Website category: university
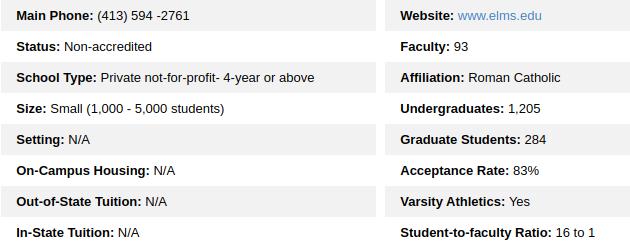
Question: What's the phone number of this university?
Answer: (413) 594 -2761

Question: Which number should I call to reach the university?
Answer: (413) 594 -2761

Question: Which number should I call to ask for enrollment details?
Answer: (413) 594 -2761

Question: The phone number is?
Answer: (413) 594 -2761

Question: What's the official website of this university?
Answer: www.elms.edu

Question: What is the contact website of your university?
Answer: www.elms.edu

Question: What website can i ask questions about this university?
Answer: www.elms.edu

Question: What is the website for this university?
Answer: www.elms.edu

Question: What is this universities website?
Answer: www.elms.edu

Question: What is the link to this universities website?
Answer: www.elms.edu

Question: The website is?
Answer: www.elms.edu

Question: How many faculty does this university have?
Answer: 93

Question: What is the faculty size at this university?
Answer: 93

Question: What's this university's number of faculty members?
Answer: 93

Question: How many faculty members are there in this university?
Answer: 93

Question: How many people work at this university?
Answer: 93

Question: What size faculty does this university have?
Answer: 93

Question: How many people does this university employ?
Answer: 93

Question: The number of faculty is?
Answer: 93

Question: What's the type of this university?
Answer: Private not-for-profit- 4-year or above

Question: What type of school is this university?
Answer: Private not-for-profit- 4-year or above

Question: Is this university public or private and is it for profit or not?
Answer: Private not-for-profit- 4-year or above

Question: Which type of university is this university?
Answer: Private not-for-profit- 4-year or above

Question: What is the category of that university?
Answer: Private not-for-profit- 4-year or above

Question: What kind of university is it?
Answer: Private not-for-profit- 4-year or above

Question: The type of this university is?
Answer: Private not-for-profit- 4-year or above

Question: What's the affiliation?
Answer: Roman Catholic

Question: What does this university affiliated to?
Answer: Roman Catholic

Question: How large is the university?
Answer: Small (1,000 - 5,000 students)

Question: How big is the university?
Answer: Small (1,000 - 5,000 students)

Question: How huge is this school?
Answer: Small (1,000 - 5,000 students)

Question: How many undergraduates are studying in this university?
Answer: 1,205

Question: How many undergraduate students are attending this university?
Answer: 1,205

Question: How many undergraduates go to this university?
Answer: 1,205

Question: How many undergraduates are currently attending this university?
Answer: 1,205

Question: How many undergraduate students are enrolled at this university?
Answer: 1,205

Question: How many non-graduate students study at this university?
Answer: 1,205

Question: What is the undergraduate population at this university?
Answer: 1,205

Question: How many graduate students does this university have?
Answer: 284

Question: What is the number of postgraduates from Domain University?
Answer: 284

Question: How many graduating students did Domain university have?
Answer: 284

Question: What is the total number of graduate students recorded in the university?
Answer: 284

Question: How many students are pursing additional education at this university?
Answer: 284

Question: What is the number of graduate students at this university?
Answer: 284

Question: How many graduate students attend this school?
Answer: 284

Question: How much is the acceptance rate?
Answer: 83%

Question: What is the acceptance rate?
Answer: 83%

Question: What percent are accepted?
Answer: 83%

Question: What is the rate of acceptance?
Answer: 83%

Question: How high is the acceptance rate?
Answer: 83%

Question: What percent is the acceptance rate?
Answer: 83%

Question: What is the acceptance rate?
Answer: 83%

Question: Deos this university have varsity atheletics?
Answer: Yes

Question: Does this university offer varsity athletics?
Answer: Yes

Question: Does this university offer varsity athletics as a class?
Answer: Yes

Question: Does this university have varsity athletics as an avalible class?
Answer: Yes

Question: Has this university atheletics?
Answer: Yes

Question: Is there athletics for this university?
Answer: Yes

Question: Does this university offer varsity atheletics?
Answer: Yes

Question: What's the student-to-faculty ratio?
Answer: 16 to 1

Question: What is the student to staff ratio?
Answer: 16 to 1

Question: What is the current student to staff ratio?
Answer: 16 to 1

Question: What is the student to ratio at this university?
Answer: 16 to 1

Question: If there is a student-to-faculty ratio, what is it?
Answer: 16 to 1